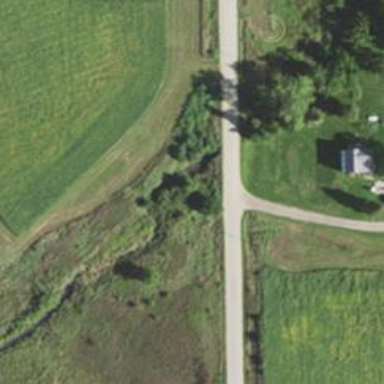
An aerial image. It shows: Culvert tunnel.